Question:
This is what i get when i try to run my program ..
I am also getting:
'''
java.lang.UnsupportedClassVersionError: Bad version number in .class file
'''
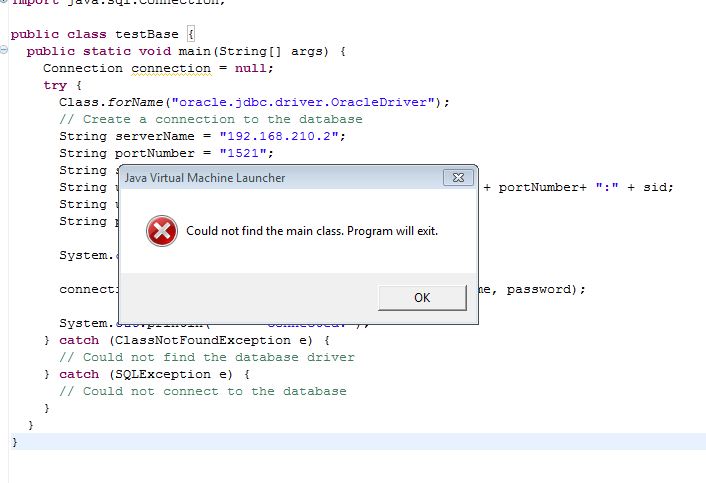
Answer: In the comments you mention:
> java.lang.UnsupportedClassVersionError: Bad version number in .class file
This means that you are trying to use a class that was compiled for a newer version of Java on an older version.
You are probably trying to run this on Java 5 or older while you are using an Oracle JDBC driver JAR file that was compiled for Java 6.
Run it on a newer version of Java, or make sure you use a version of the Oracle JDBC driver that is supported on the Java version that you are using.